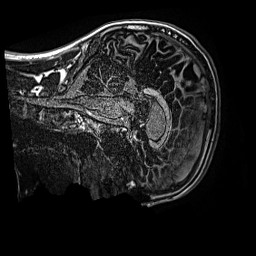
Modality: MP2RAGE
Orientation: sagittal
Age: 13
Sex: male
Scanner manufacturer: siemens
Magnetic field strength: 3 T
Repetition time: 4 s
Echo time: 0.00299 s